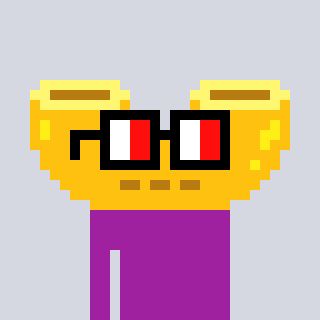
a pixel art character with square glasses with black frames and red eyes, a macaroni-shaped head and a magenta-colored body on a cool background